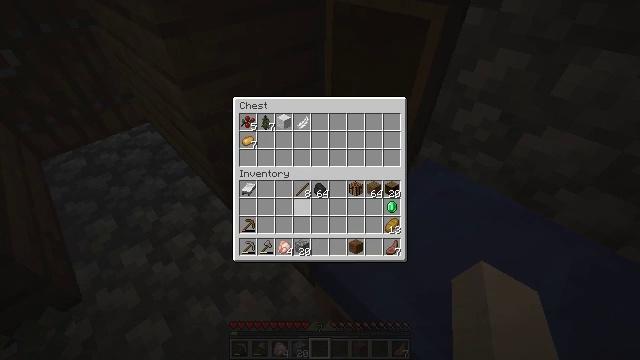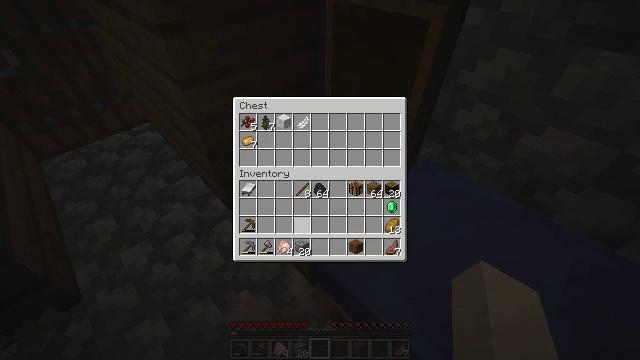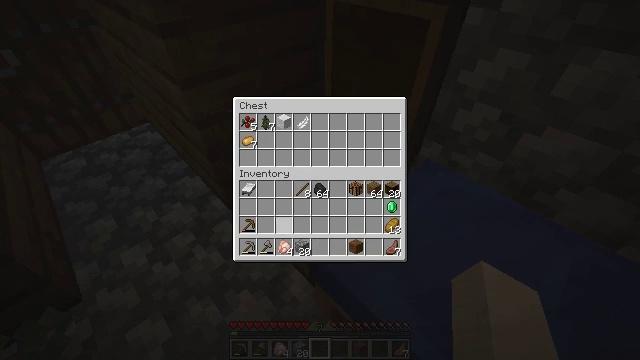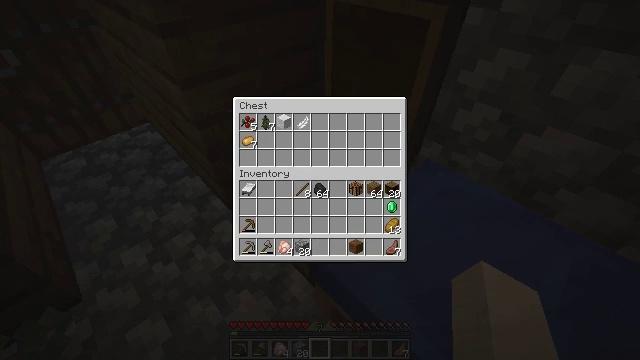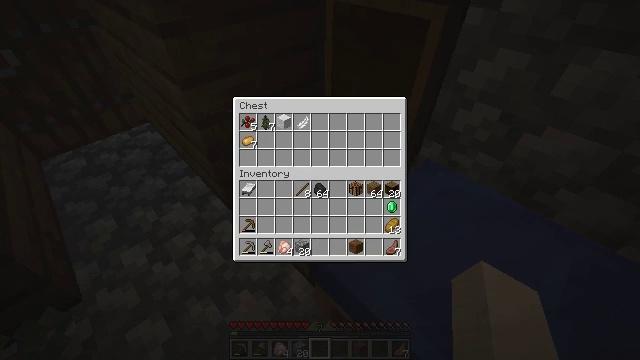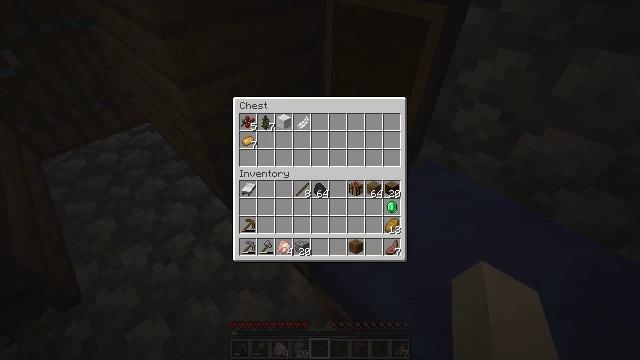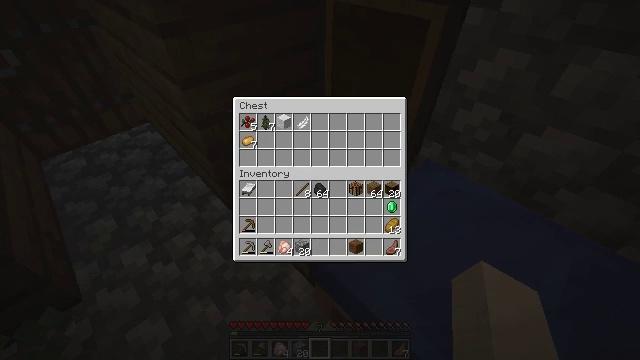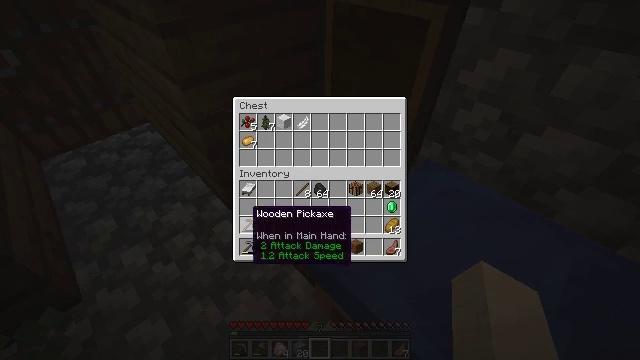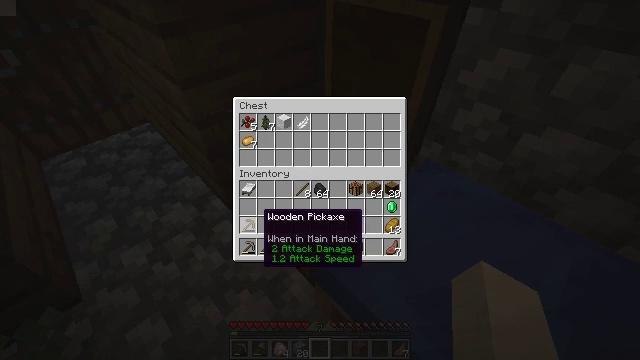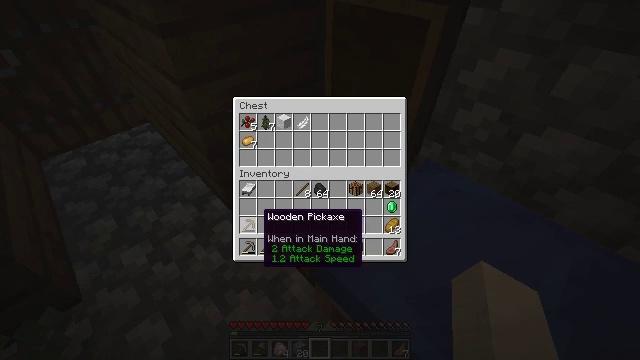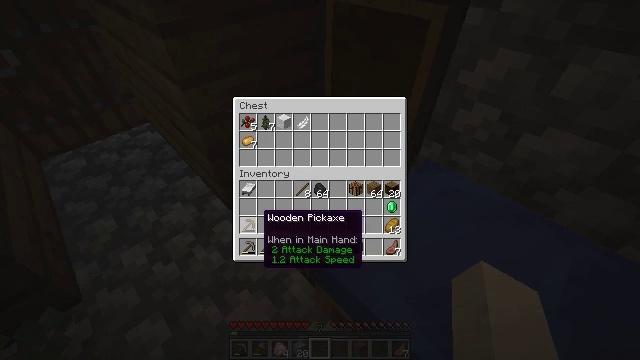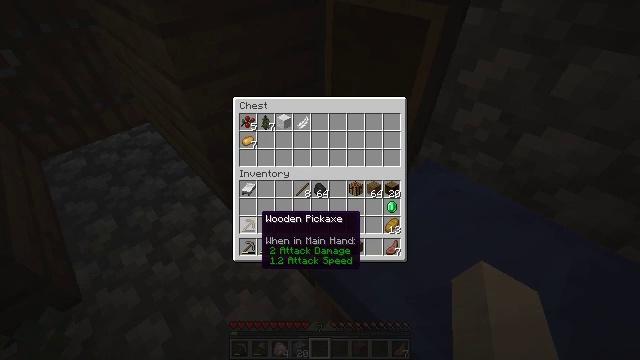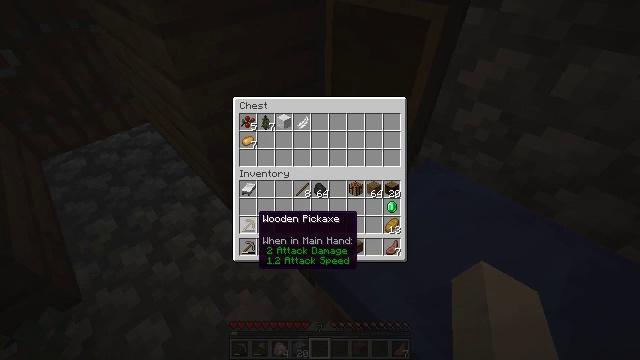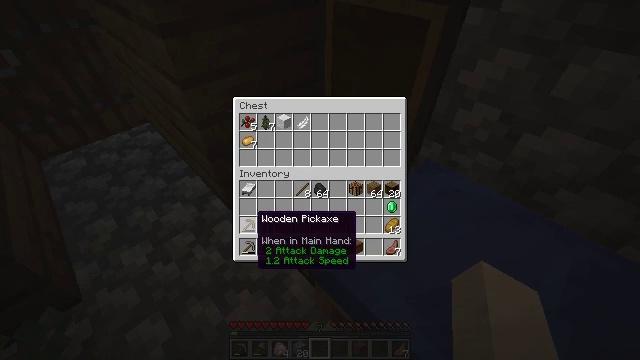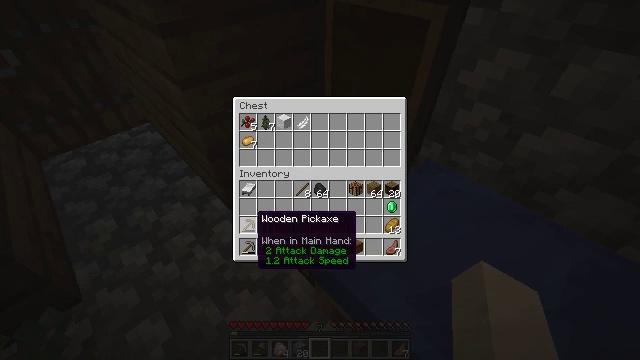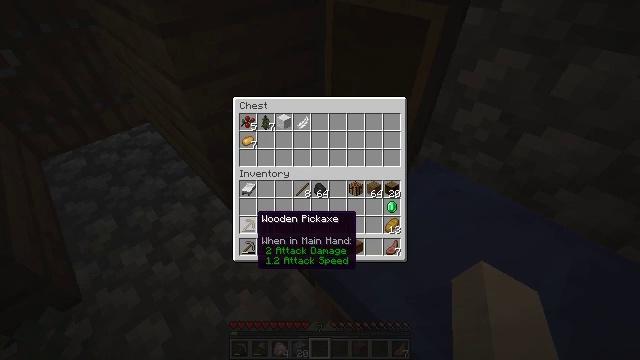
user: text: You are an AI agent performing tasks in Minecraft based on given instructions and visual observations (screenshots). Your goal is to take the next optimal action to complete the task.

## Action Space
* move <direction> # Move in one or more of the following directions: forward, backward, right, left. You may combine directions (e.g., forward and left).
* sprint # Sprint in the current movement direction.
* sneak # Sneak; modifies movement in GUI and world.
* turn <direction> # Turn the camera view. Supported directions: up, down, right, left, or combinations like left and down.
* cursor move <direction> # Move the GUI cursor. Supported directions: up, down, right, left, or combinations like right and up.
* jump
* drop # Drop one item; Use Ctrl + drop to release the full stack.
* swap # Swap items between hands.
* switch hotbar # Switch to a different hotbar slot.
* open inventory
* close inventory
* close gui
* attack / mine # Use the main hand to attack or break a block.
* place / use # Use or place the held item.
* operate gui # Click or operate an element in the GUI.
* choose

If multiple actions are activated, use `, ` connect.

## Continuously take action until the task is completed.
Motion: motion action
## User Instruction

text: Get a cooked porkchop by cooking raw porkchop in a furnace.
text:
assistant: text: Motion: cursor move down
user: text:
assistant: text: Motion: cursor move left
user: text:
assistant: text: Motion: cursor move left
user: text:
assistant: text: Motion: no_op
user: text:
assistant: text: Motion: no_op
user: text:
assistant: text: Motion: no_op
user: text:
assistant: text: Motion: cursor move right
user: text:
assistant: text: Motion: cursor move right
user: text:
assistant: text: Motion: no_op
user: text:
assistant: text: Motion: sneak
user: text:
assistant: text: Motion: sneak
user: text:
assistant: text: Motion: sneak
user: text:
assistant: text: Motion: sneak
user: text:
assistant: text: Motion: sneak
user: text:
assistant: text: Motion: sneak
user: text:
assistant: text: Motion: sneak
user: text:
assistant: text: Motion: sneak
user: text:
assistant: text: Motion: sneak
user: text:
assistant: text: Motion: sneak
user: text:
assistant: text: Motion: sneak
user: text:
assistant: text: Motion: sneak
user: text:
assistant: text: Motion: sneak
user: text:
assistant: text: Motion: sneak
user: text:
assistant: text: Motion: sneak
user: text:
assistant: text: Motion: sneak
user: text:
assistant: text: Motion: sneak
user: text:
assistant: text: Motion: sneak
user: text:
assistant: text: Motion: sneak
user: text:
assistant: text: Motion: sneak
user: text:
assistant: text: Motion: sneak, operate gui